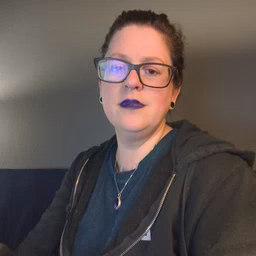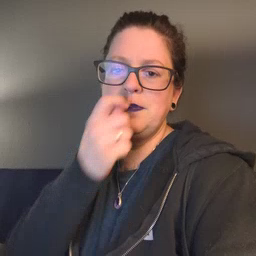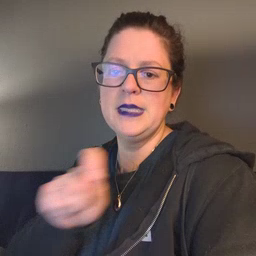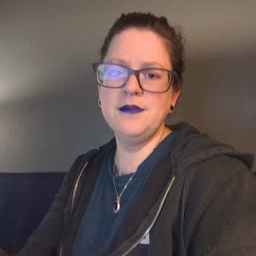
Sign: pen